Question: I am using Raphael.js to visualize a convex hull algorithm.
However I want to be able to step through the different parts of the code (or use something like sleep()/delay()). However, I can't see a way of accomplishing this using setTimeOut(). Any ideas?
For example:
'''
sort(points);
//sleep(...)/delay(...)/pause until click?
for(...) {
message('Foo thing');
//sleep(...)/delay(...)/pause until click?
while() {
message('Comparing points');
//sleep(...)/delay(...)/pause until click?
}
}
'''

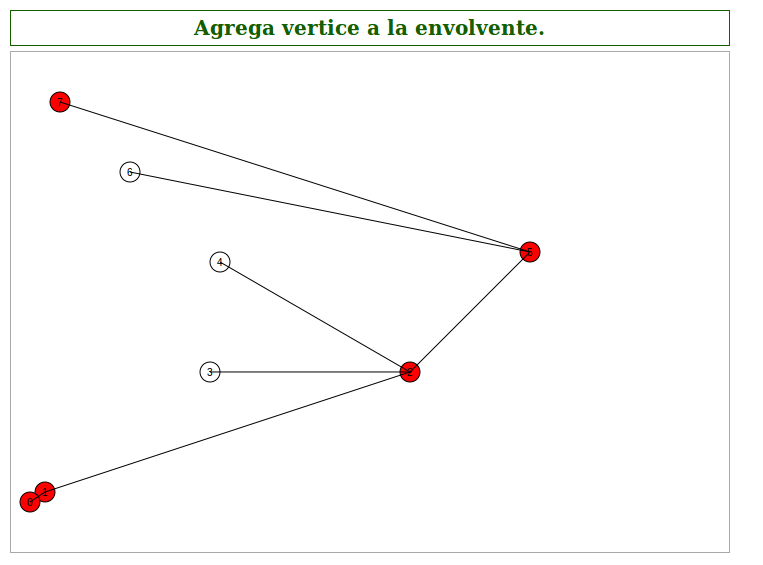
Answer: In JavaScript there is no way to suspend code execution with 'sleep' function. Executing JavaScript code is designed to be non-blocking.
Solution with using 'debugger' keyword works on Chrome as well. You just have to open Developer Tools.
I prepared demo which works in different way. It simulates 'sleep' function using 'setInterval' and does not block scripts execution. However, it involves some additional code.
Let's assume that we have initial code:
'''
var arr = [0, 1, 2, 3, 4];
function step(val) {
console.log(val);
}
for (var i = 0, len = arr.length; i < len; i++) {
step(arr[i]);
}
'''
Now, we'd like to rewrite it so that each log shows after one second:
'''
var arr = [0, 1, 2, 3, 4],
steps = [];
function step(val) {
console.log(val);
}
for (var i = 0, len = arr.length; i < len; i++) {
steps[i] = step.bind(null, arr[i]);
}
var int = setInterval(function() {
var fun = steps.shift();
if(!fun) {
clearInterval(int);
return;
}
fun();
}, 1000);
'''
Let me explain it a little bit. Firstly, I define 'steps' array, where I put new functions with bound arguments. 'bind' function basically creates new function with arguments which are bound to provided values. More details on <URL>.
Example:
'''
function step(a) { console.log(a); }
var step1 = step.bind(null, 1);
// now step1 is like 'var step1 = function() { console.log(1); }'
'''
In 'for' loop I create and put new functions using 'bind'. The last step is to extract these functions from 'steps' array, starting from beginning (using 'Array.prototype.shift' method), and execute them with interval equal to 1 second.
I know it's not a direct solution of your problem, but I hope it helps you convert your code properly. If you decide to do so, I advise to convert code blocks within 'for' and 'while' loops to functions. It simplifies conversion a little bit.